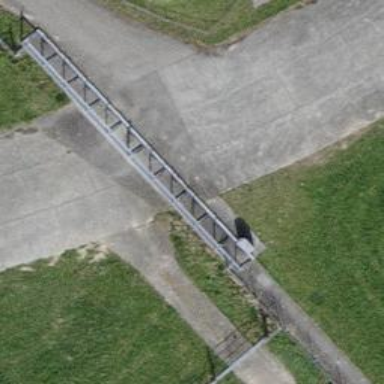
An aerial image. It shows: Gate.